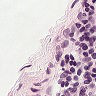
Metastatic tissue present: no